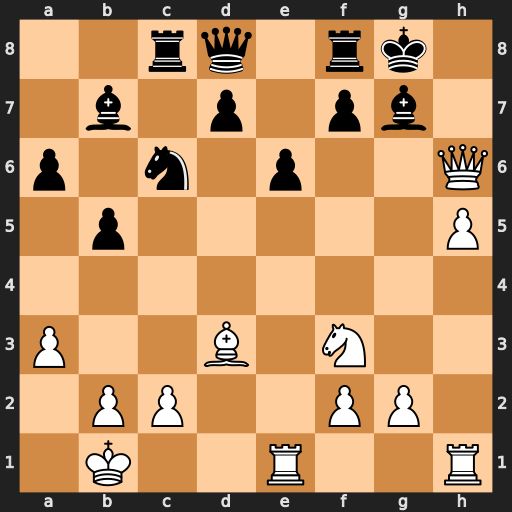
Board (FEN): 2rq1rk1/1b1p1pb1/p1n1p2Q/1p5P/8/P2B1N2/1PP2PP1/1K2R2R
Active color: w
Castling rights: -
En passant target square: -
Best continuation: Qh7#